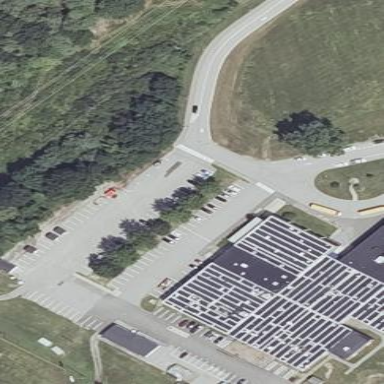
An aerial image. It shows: Street-side parking area with asphalt surface.